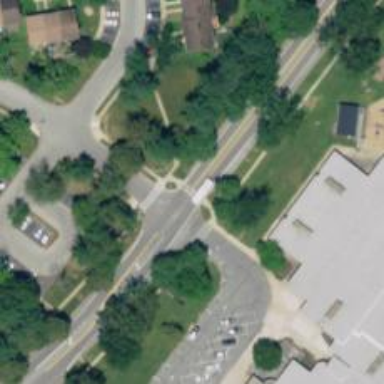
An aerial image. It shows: Footway crossing.